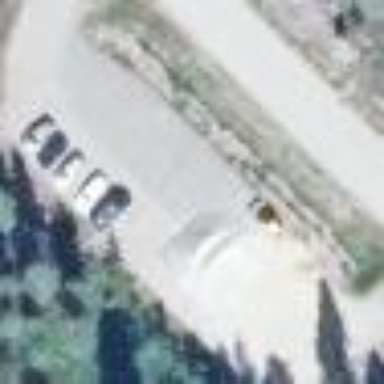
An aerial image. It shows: Parking area with asphalt surface at rest area.